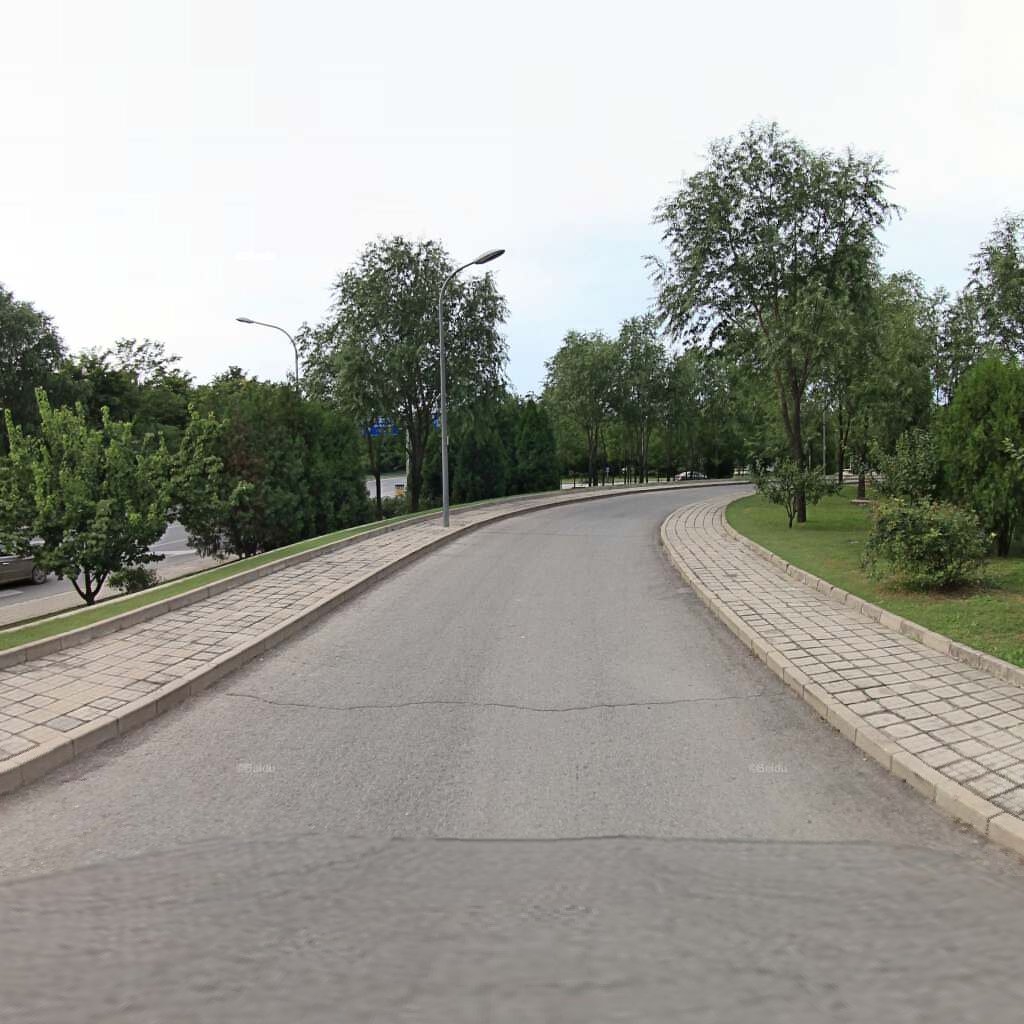
Region: Haidian
Road damage annotations: transverse crack, transverse crack